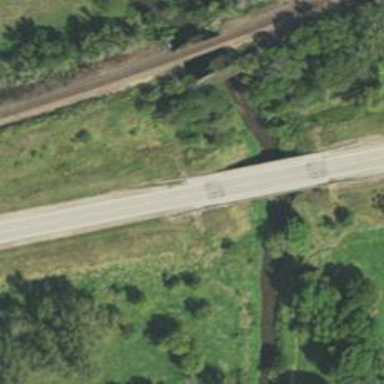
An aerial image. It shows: Primary highway crossing over bridge.